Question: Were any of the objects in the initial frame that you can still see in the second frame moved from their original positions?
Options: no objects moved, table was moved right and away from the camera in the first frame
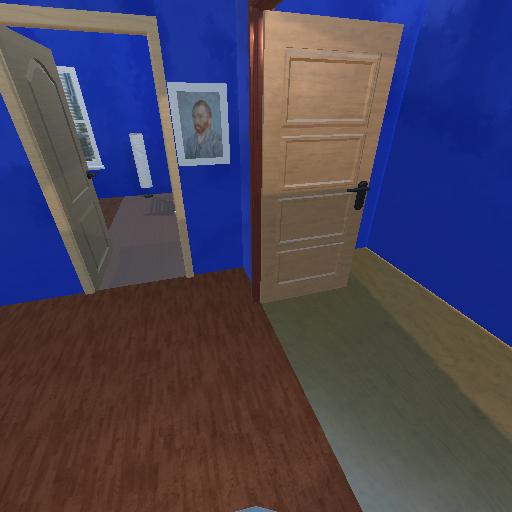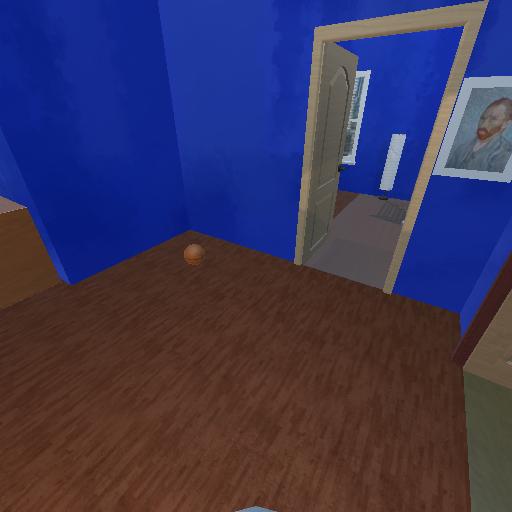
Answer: no objects moved